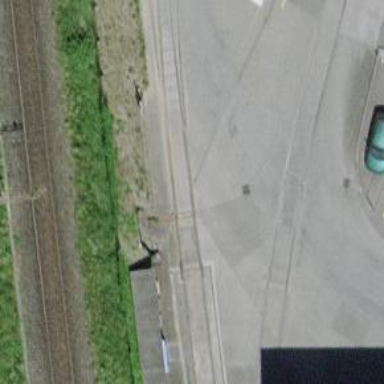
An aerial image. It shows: Railway switch.